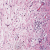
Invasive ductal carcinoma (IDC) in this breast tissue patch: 1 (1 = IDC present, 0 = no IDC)